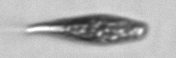
Label: Euglena